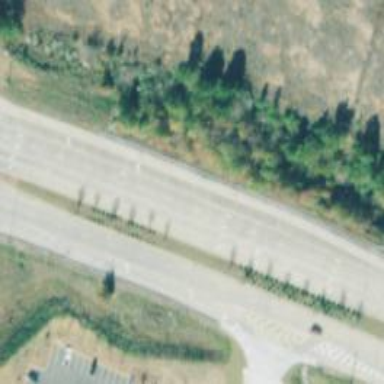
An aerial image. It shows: Tertiary road with dual carriageway.